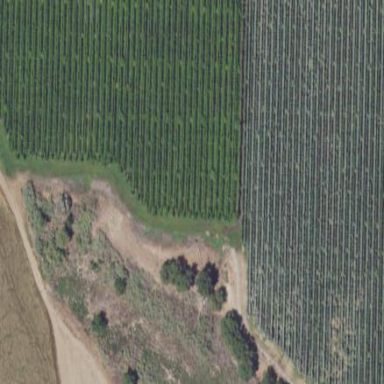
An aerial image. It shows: Orchard.